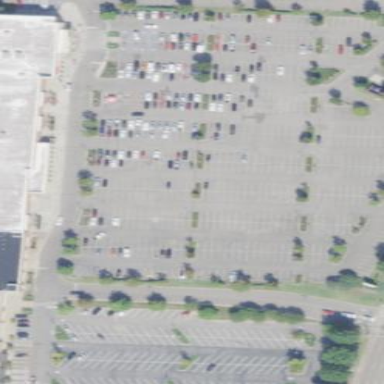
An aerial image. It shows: Parking area.